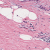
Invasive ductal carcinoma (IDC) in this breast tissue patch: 0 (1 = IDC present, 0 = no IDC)